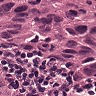
Metastatic tissue present: yes